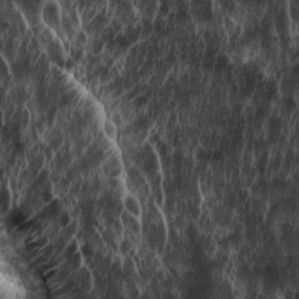
Label: non_frost